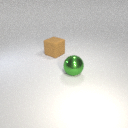
large green metal sphere to the right of large brown rubber cube